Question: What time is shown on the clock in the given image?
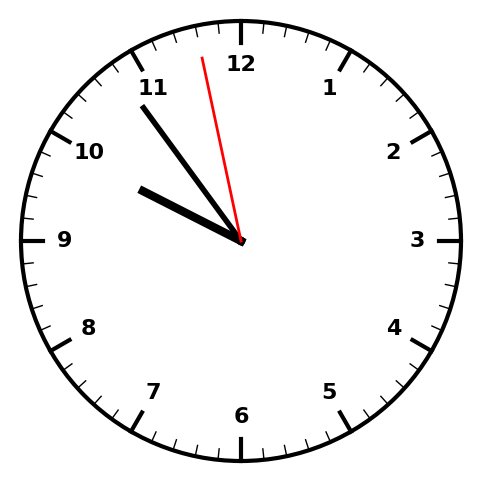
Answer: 09:53:58